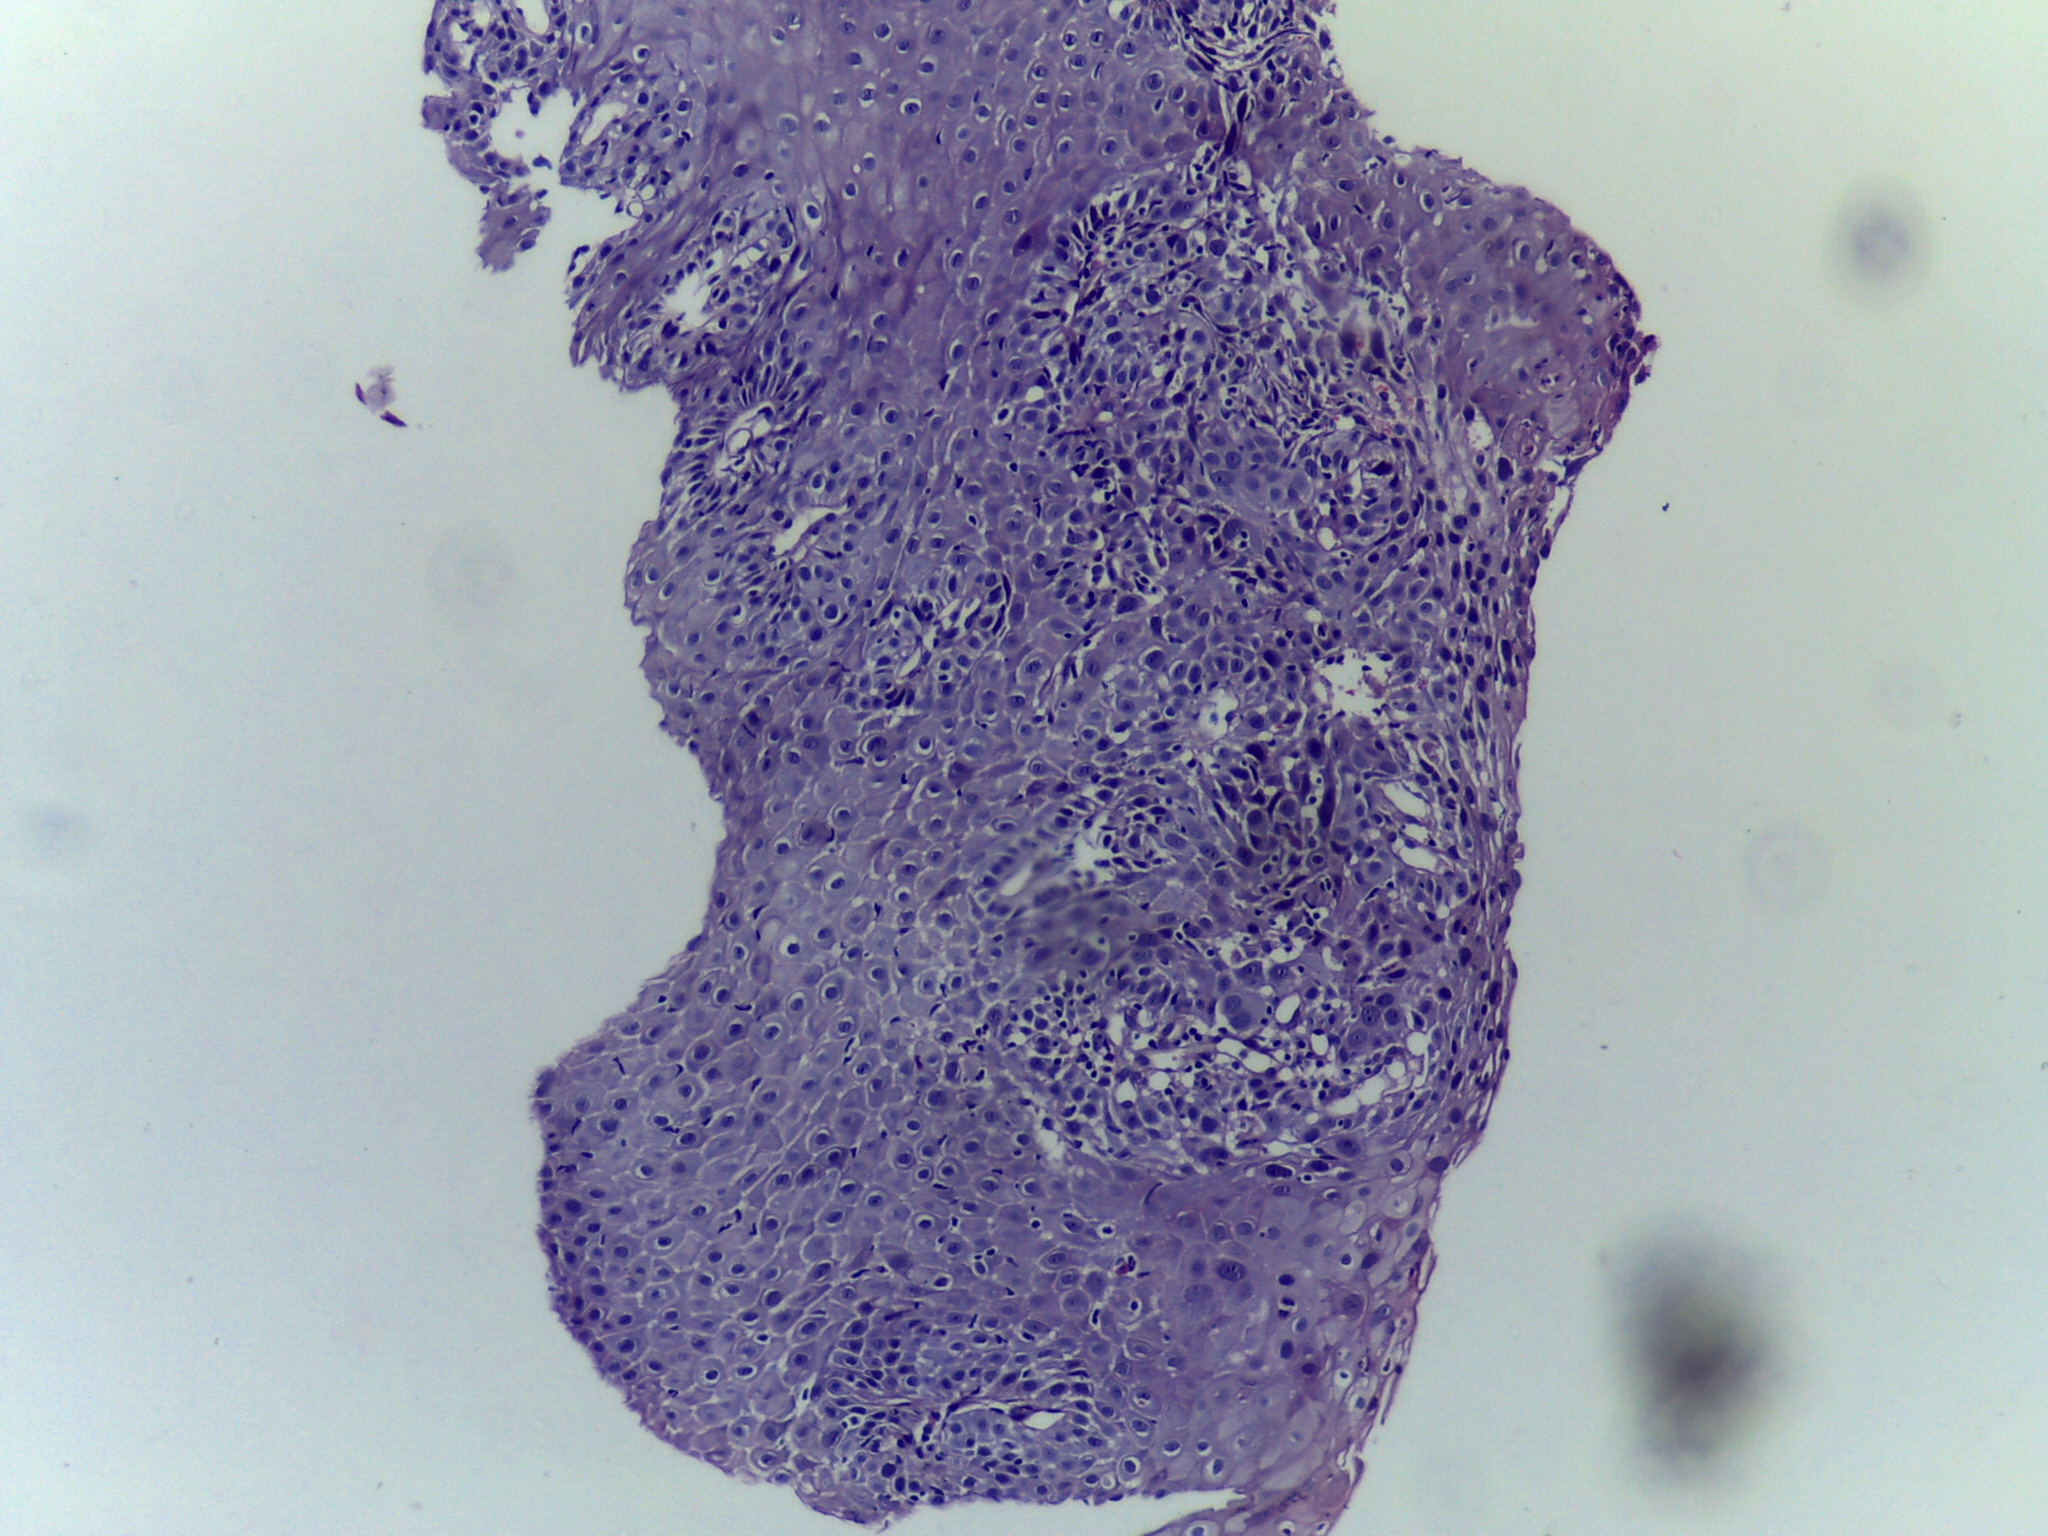
Diagnosis: OSCC